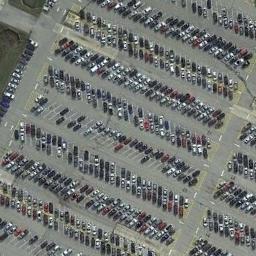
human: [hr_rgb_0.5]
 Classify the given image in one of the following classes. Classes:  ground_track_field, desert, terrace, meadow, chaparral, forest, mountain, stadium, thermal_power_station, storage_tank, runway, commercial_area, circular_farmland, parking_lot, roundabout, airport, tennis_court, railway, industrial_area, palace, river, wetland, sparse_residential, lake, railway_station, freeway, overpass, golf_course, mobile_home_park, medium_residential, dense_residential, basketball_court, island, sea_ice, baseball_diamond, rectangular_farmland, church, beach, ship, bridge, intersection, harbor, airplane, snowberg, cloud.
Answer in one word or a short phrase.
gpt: parking_lot